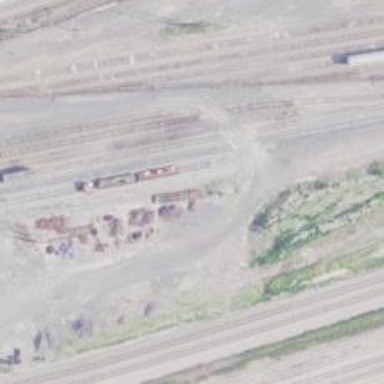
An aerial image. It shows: Railway yard in service.